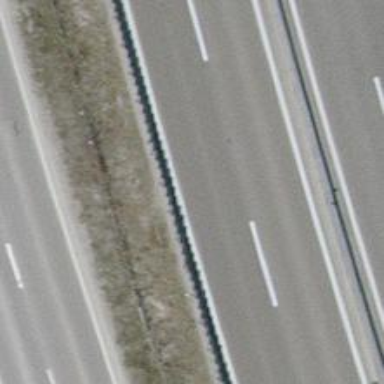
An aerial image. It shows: Asphalt motorway categorized as trunk road.